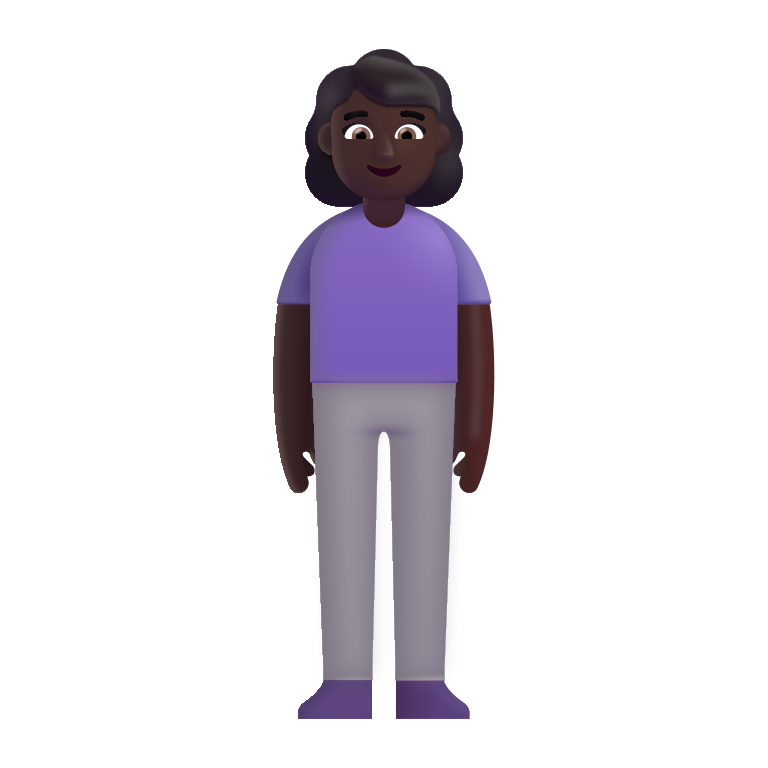
woman standing color dark